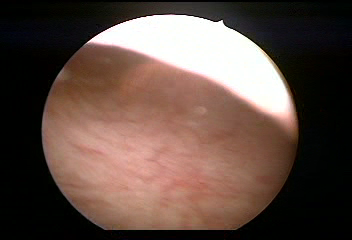
Modality: WLC
Class: Normal mucosa
Bladder cancer association: No